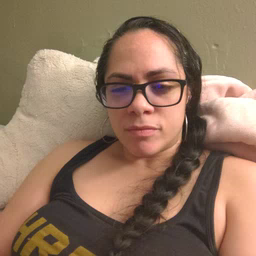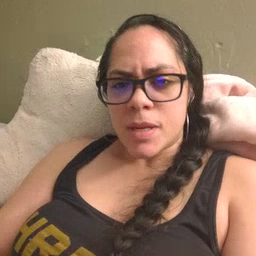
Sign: pizza